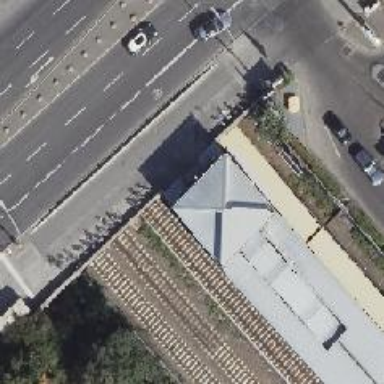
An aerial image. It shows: Entrance to public transport facility.